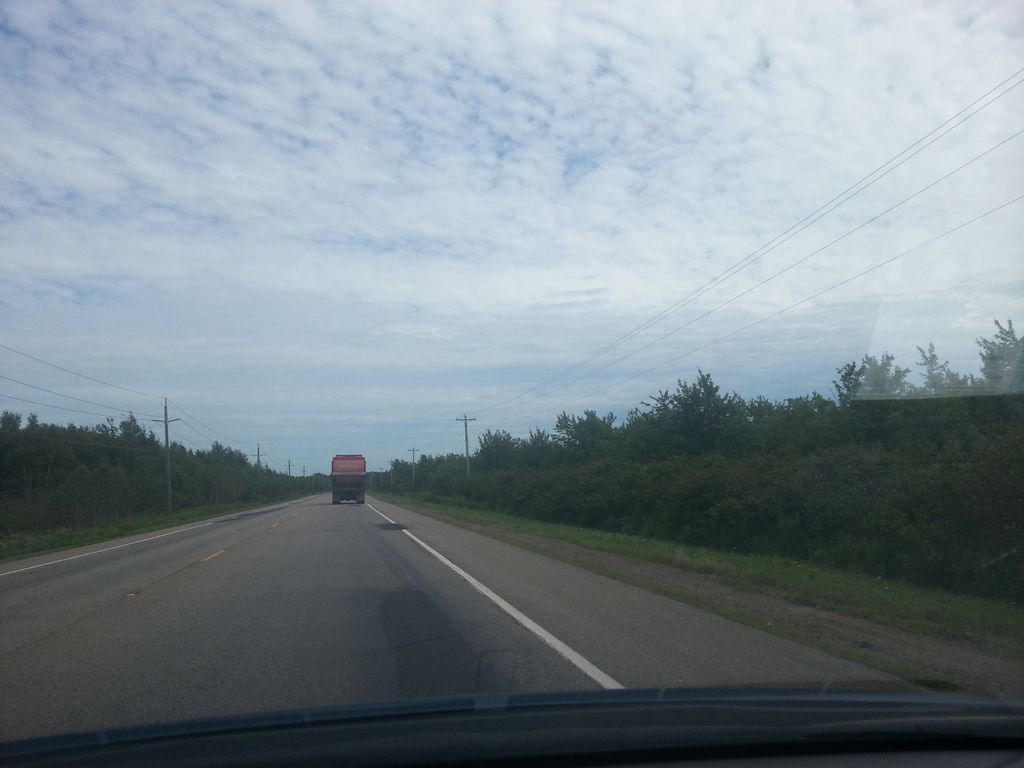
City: charlottetown